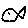
Label: fish